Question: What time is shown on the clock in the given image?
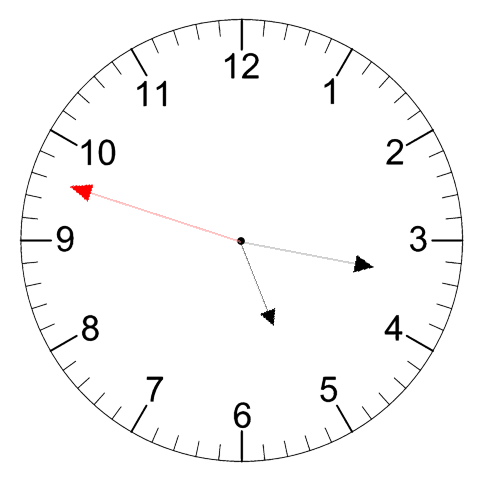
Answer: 05:16:48